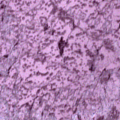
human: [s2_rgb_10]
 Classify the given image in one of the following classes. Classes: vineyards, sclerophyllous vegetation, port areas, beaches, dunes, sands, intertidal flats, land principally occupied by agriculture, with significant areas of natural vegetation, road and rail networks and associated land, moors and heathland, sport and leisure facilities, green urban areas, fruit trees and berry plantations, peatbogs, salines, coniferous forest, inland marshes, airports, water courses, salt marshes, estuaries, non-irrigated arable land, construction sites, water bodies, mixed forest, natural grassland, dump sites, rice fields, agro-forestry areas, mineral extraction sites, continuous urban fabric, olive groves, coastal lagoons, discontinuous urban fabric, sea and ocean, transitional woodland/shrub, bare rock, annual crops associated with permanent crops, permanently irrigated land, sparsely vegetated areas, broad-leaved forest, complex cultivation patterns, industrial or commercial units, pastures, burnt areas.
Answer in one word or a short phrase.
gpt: sea and ocean